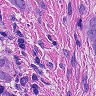
Metastatic tissue present: yes